Field crop: maize
Growth stage: 2
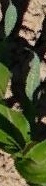
Species: maize